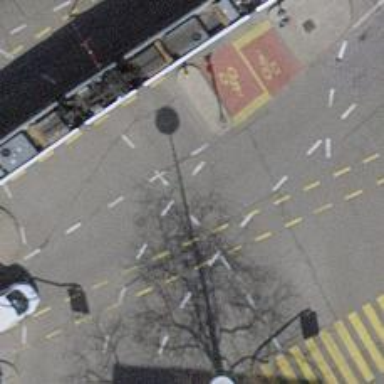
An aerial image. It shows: Road with traffic signals.